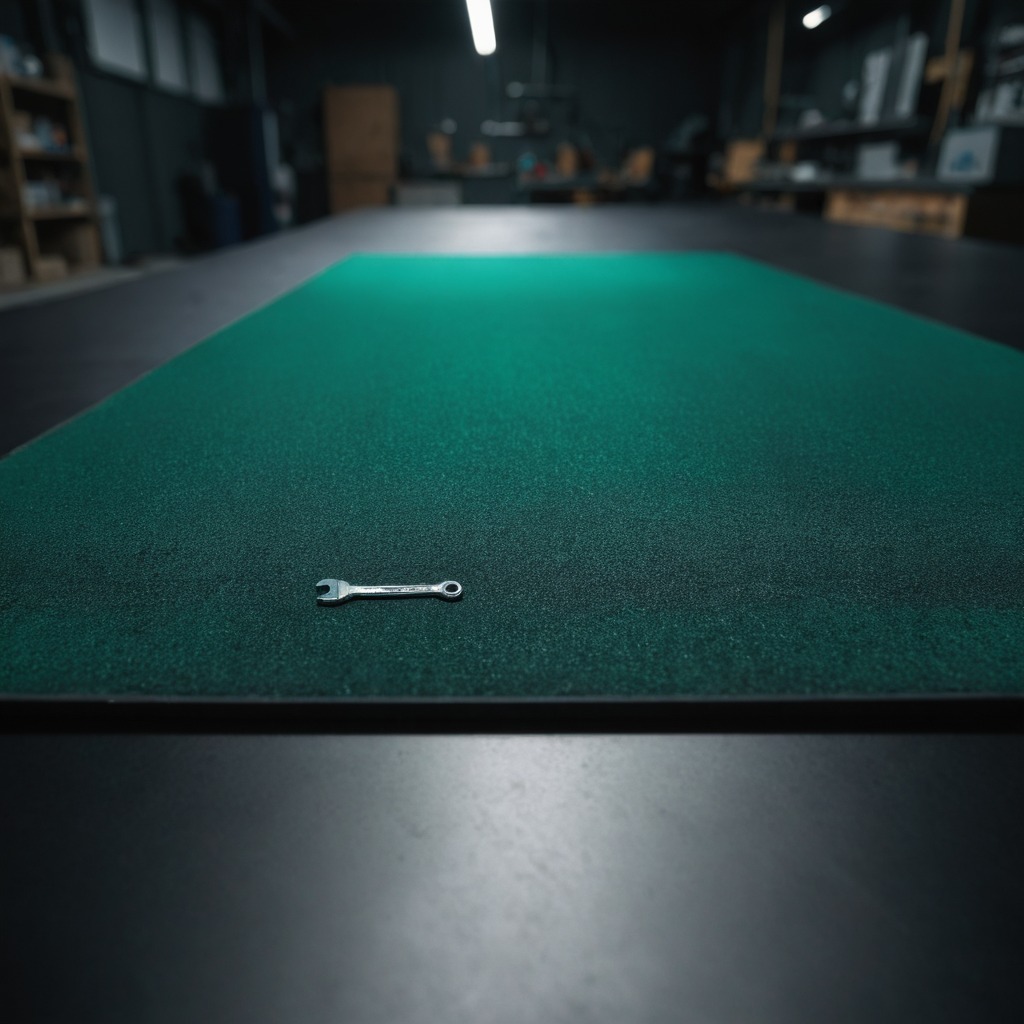
A wrench lying on a green rubber mat inside a workshop at night dim ambient light soft shadows worn but beneath the mat.